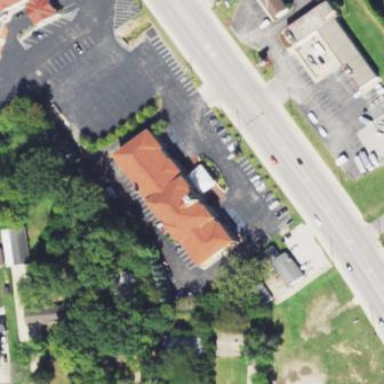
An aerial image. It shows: Building with orange hipped roof.